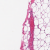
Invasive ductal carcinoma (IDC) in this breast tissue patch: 0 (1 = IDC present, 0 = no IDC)